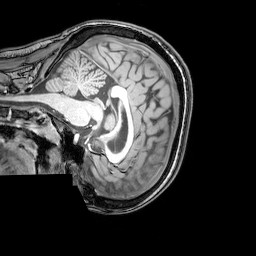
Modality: T1w
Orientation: sagittal
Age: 22
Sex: female
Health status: healthy
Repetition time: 0.081 s
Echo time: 0.037 s